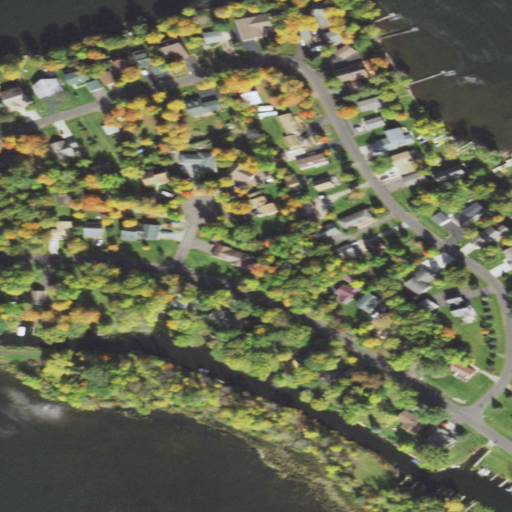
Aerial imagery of island in Minnesota named Malone Island containing woody wetlands, open development, open water, low intensity development, medium intensity development, mixed forest, herbaceous wetlands, and deciduous forest